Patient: sex M, age 49
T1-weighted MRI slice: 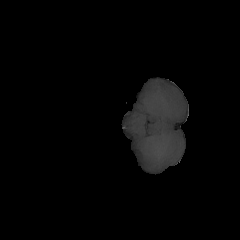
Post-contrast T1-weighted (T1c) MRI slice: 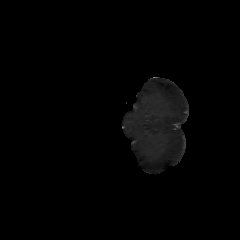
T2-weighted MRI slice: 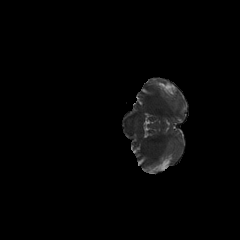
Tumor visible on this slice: no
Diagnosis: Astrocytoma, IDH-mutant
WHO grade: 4